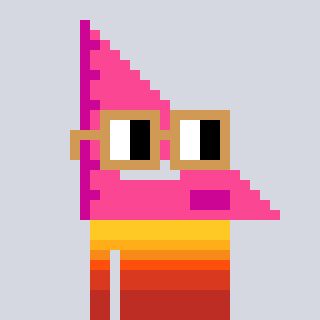
a pixel art character with square brown glasses, a squadron ruler-shaped head and a teal-colored body on a cool background